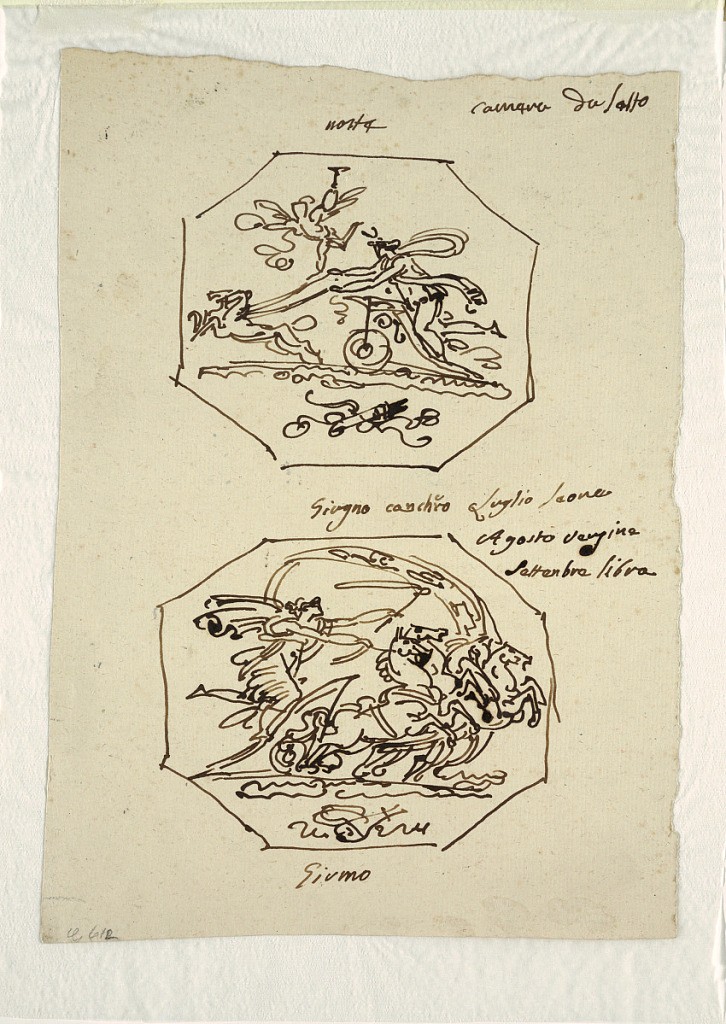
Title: Night and Day, in Two Octagons, for a Bedroom
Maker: Felice Giani, Italian, 1758–1823
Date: ca. 1815
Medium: Pen and dark brown ink on heavy laid paper
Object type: Drawing
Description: Top: Selene rides upon chariot with two horses towards left. Flying putto with torch accompanies her. Trophy consisting of bow and quiver shown at bottom. Caption, written with ink on top: "notte"; top right: camera da letto". Bottom: Apollo rides in chariot with four horses toward right. Arc of zodiac in rear. Trophy with lyre shown at bottom. Caption, beneath: "Giorno." Written center: "Giorno(Giugno?) canchro Luglio leone/ Agosto vergine/ Settembre libra."